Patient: sex F, age 38
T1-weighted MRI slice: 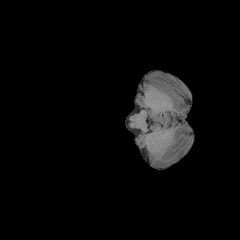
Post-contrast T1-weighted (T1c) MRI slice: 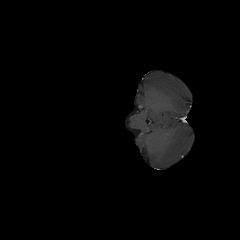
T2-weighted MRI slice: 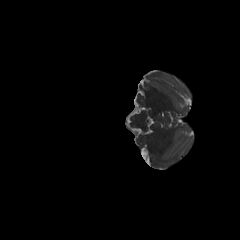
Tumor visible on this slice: no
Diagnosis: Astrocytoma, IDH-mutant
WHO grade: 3